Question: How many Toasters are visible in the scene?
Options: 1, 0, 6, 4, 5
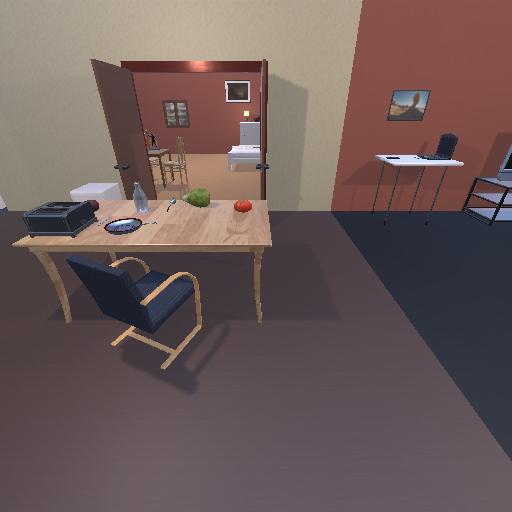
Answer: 1